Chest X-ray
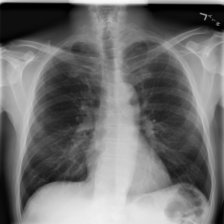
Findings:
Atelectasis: negative
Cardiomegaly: negative
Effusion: negative
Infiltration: positive
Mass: negative
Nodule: negative
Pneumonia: negative
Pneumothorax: negative
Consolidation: negative
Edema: negative
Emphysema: negative
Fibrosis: negative
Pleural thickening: negative
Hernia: negative